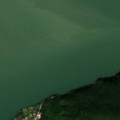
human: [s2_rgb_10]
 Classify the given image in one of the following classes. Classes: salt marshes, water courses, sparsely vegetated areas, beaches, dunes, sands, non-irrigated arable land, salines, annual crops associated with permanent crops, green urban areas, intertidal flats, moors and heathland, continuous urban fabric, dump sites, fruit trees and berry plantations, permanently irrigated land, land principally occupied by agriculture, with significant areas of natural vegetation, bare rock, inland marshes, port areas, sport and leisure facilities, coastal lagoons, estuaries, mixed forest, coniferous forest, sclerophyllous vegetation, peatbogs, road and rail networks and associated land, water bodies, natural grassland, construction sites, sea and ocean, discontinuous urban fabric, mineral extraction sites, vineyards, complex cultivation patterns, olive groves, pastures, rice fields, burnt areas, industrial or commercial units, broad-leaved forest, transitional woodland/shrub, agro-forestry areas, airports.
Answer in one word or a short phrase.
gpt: broad-leaved forest, water courses